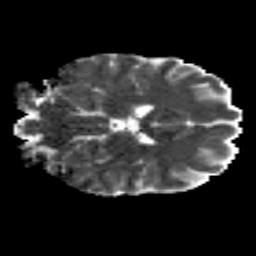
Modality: MD
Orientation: coronal
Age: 19
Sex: female
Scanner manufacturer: siemens
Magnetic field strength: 3 T
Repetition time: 8.8 s
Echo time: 0.085 s